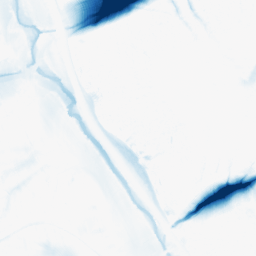
Category: morphological
Decomposition family: morphological_ellipse
Decomposition parameters: operation: closing
width: 50
height: 30
Upsampling method: edge_directed
Upsampling parameters: scale: 4
Upsampling scale: 4